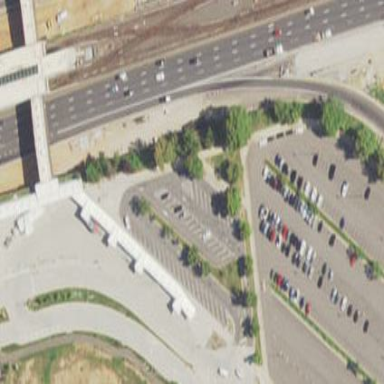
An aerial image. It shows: Shelter for public transport located on roof of building.